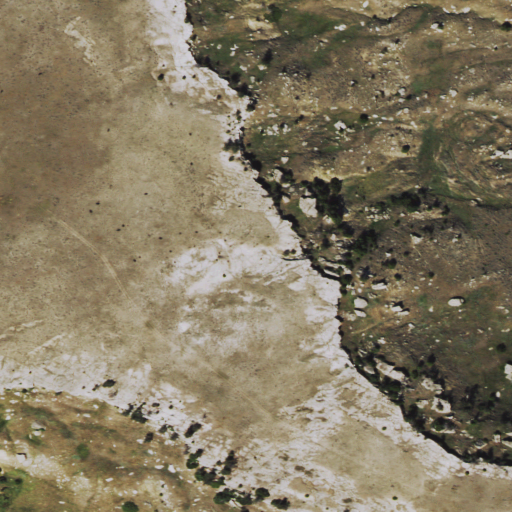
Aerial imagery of mountain in Wyoming named South Middle Butte containing shrub, grassland, and herbaceous wetlands